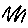
Label: zigzag